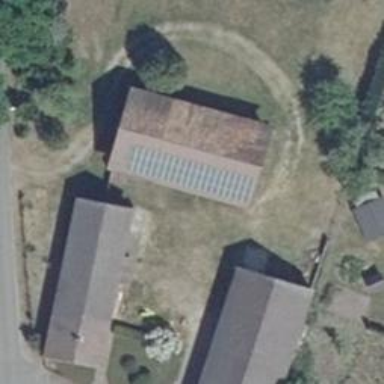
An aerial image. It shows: Solar photovoltaic panel generator producing electricity as small installation.